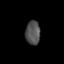
Tissue: prostate
Cell type: T cells
Senescence score: 0.2807
Nuclear area (px): 341
Mean DAPI intensity: 81.636